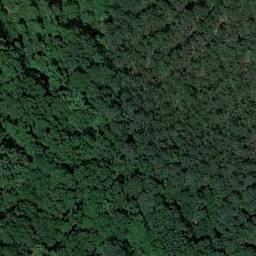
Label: forest